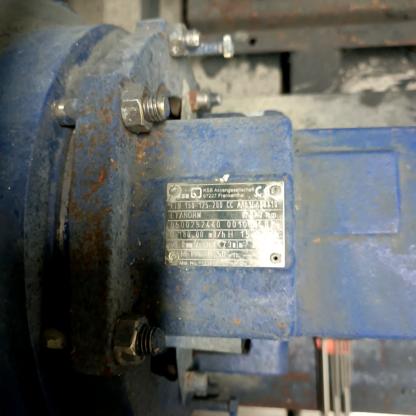
Klasa: tabliczka-znamionowa